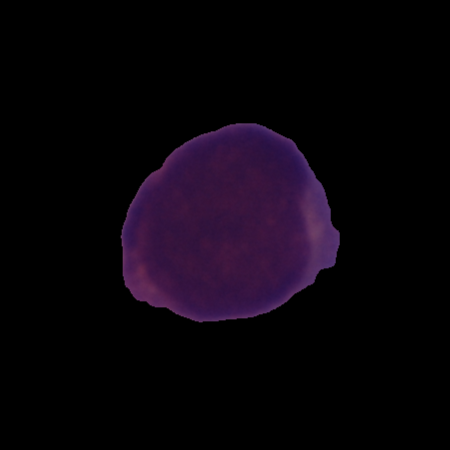
Label: cancer